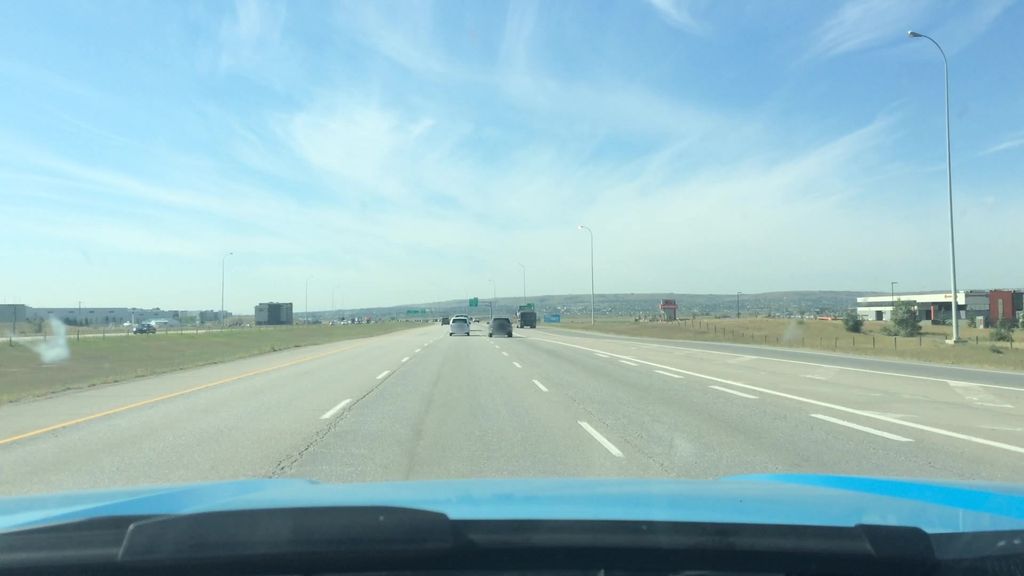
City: calgary